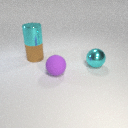
large brown rubber cylinder to the left of large cyan metal sphere